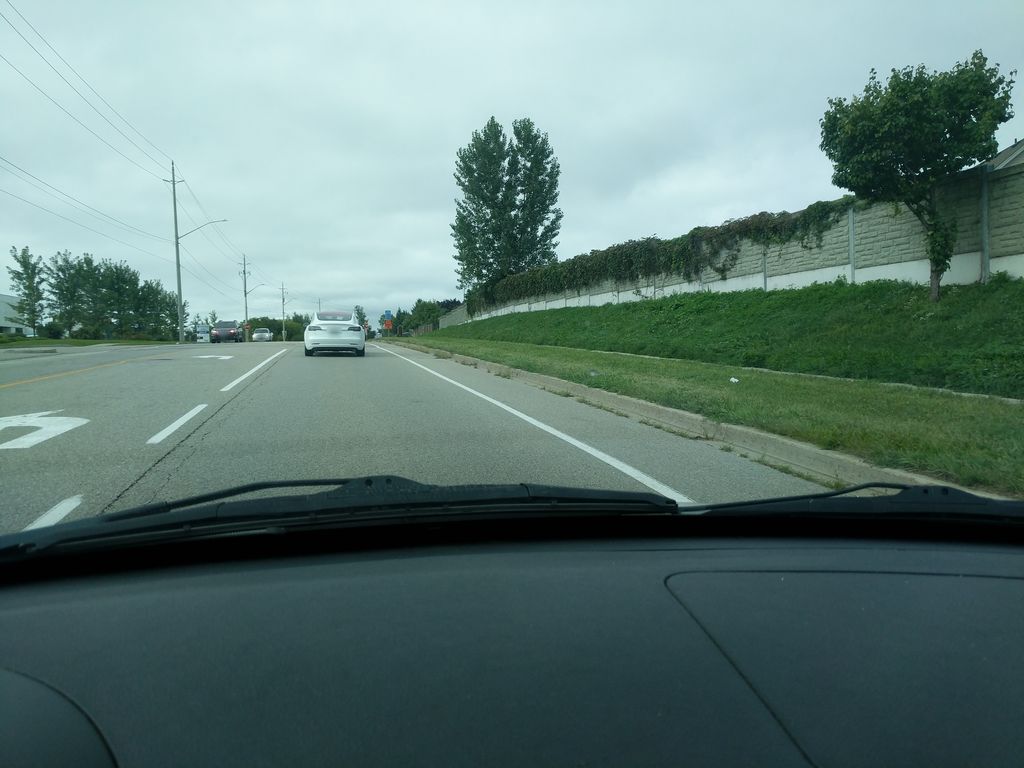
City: kitchener-waterloo